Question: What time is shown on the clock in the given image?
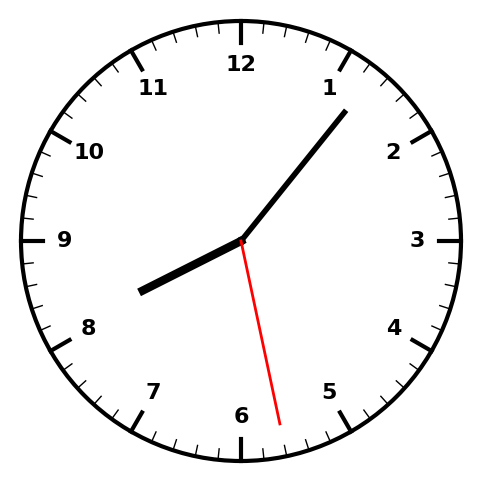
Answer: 08:06:28